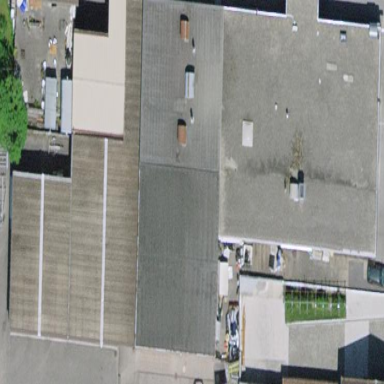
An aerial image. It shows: Industrial building.